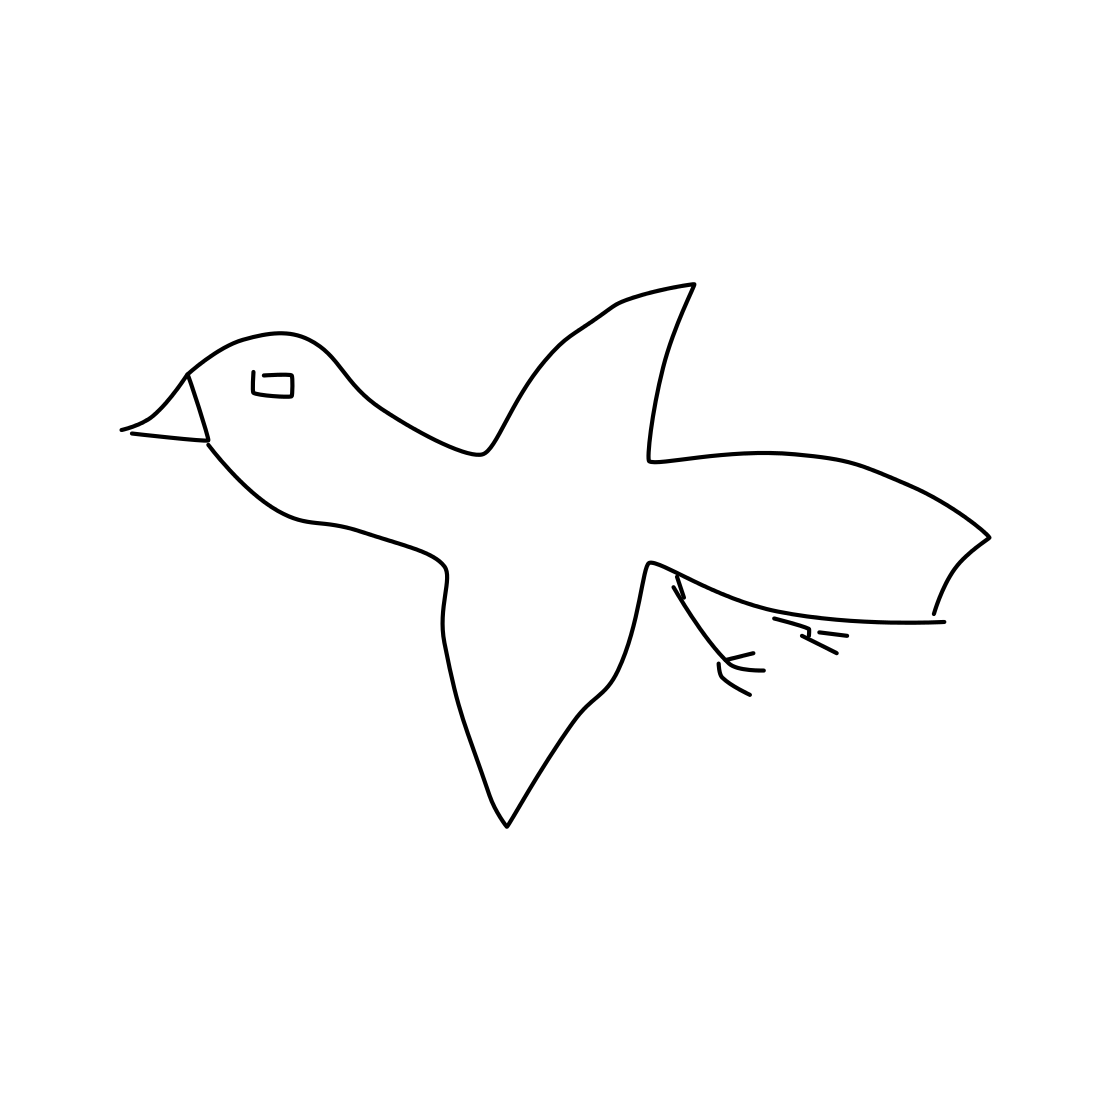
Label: flying bird